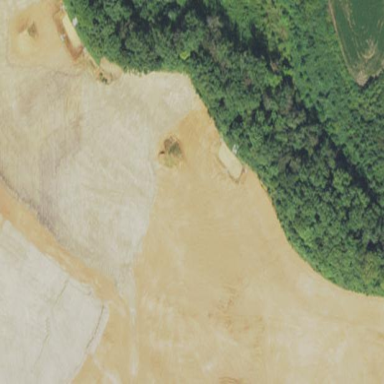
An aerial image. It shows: Quarry area.